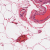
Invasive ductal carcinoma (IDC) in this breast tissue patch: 0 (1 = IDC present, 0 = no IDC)